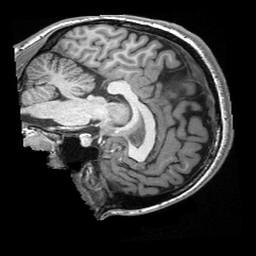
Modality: T1w
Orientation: sagittal
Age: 24
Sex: female